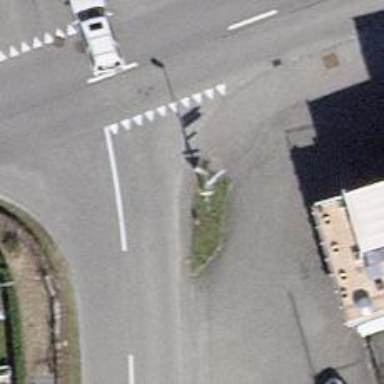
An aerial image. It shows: Guidepost providing information.